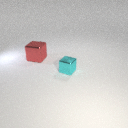
large red metal cube to the left of small cyan metal cube